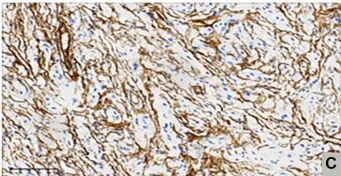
Immunostaining for CD34 (200X).
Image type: pathology (immunostaining)